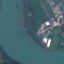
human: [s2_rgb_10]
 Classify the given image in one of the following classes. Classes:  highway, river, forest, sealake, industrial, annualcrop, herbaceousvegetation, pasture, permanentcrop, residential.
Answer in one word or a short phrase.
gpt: River